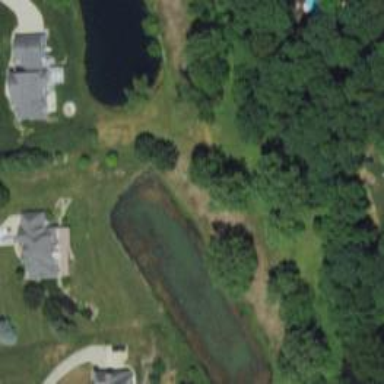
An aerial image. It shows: Pond surrounded by natural water.